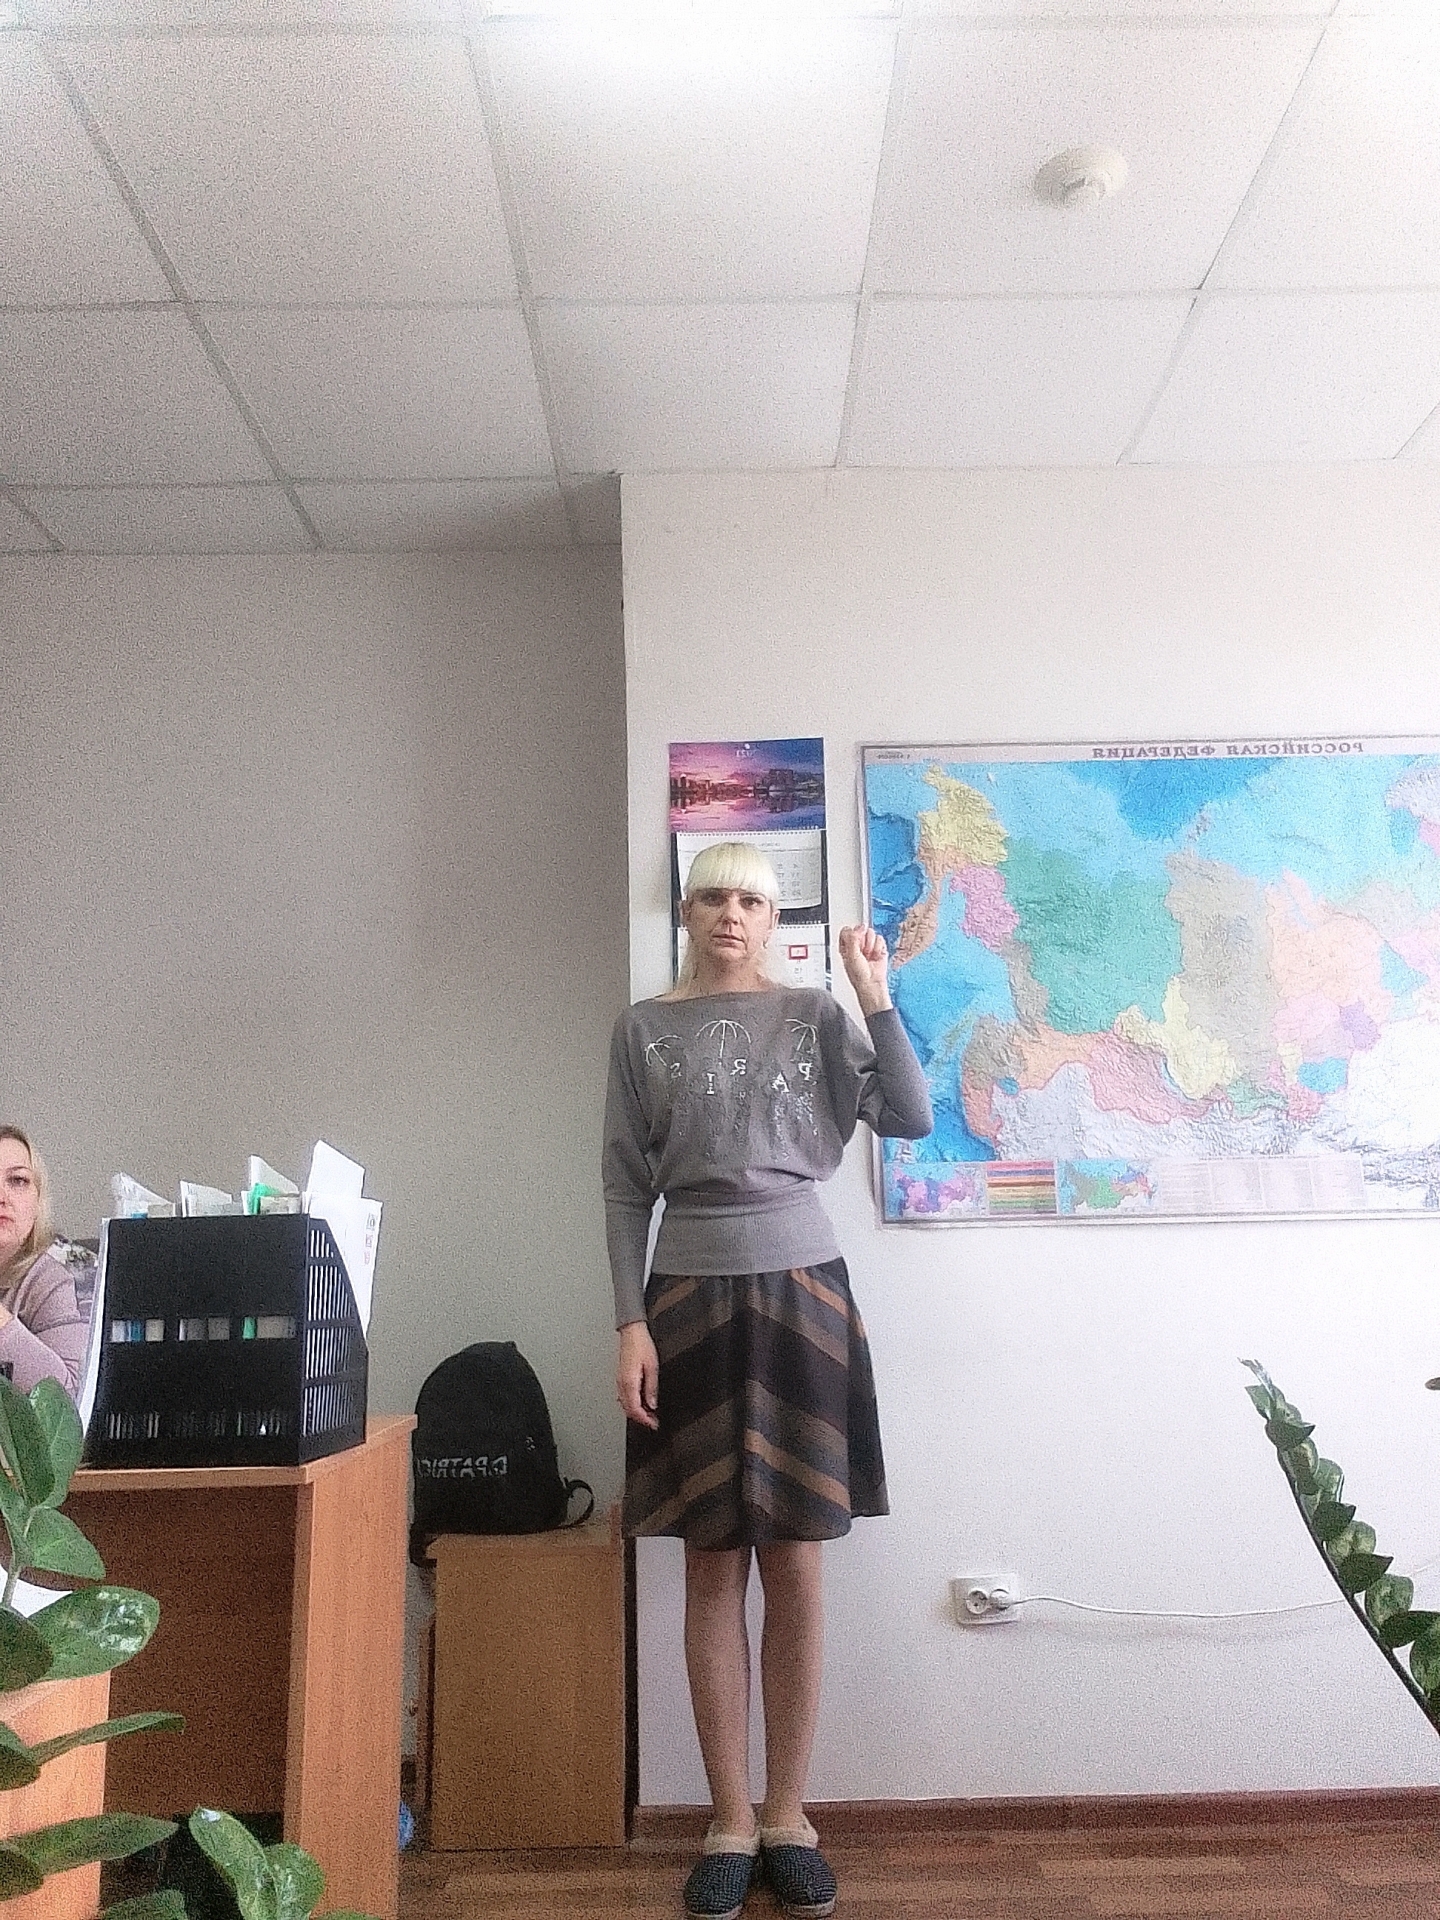
Label: noise